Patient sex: M
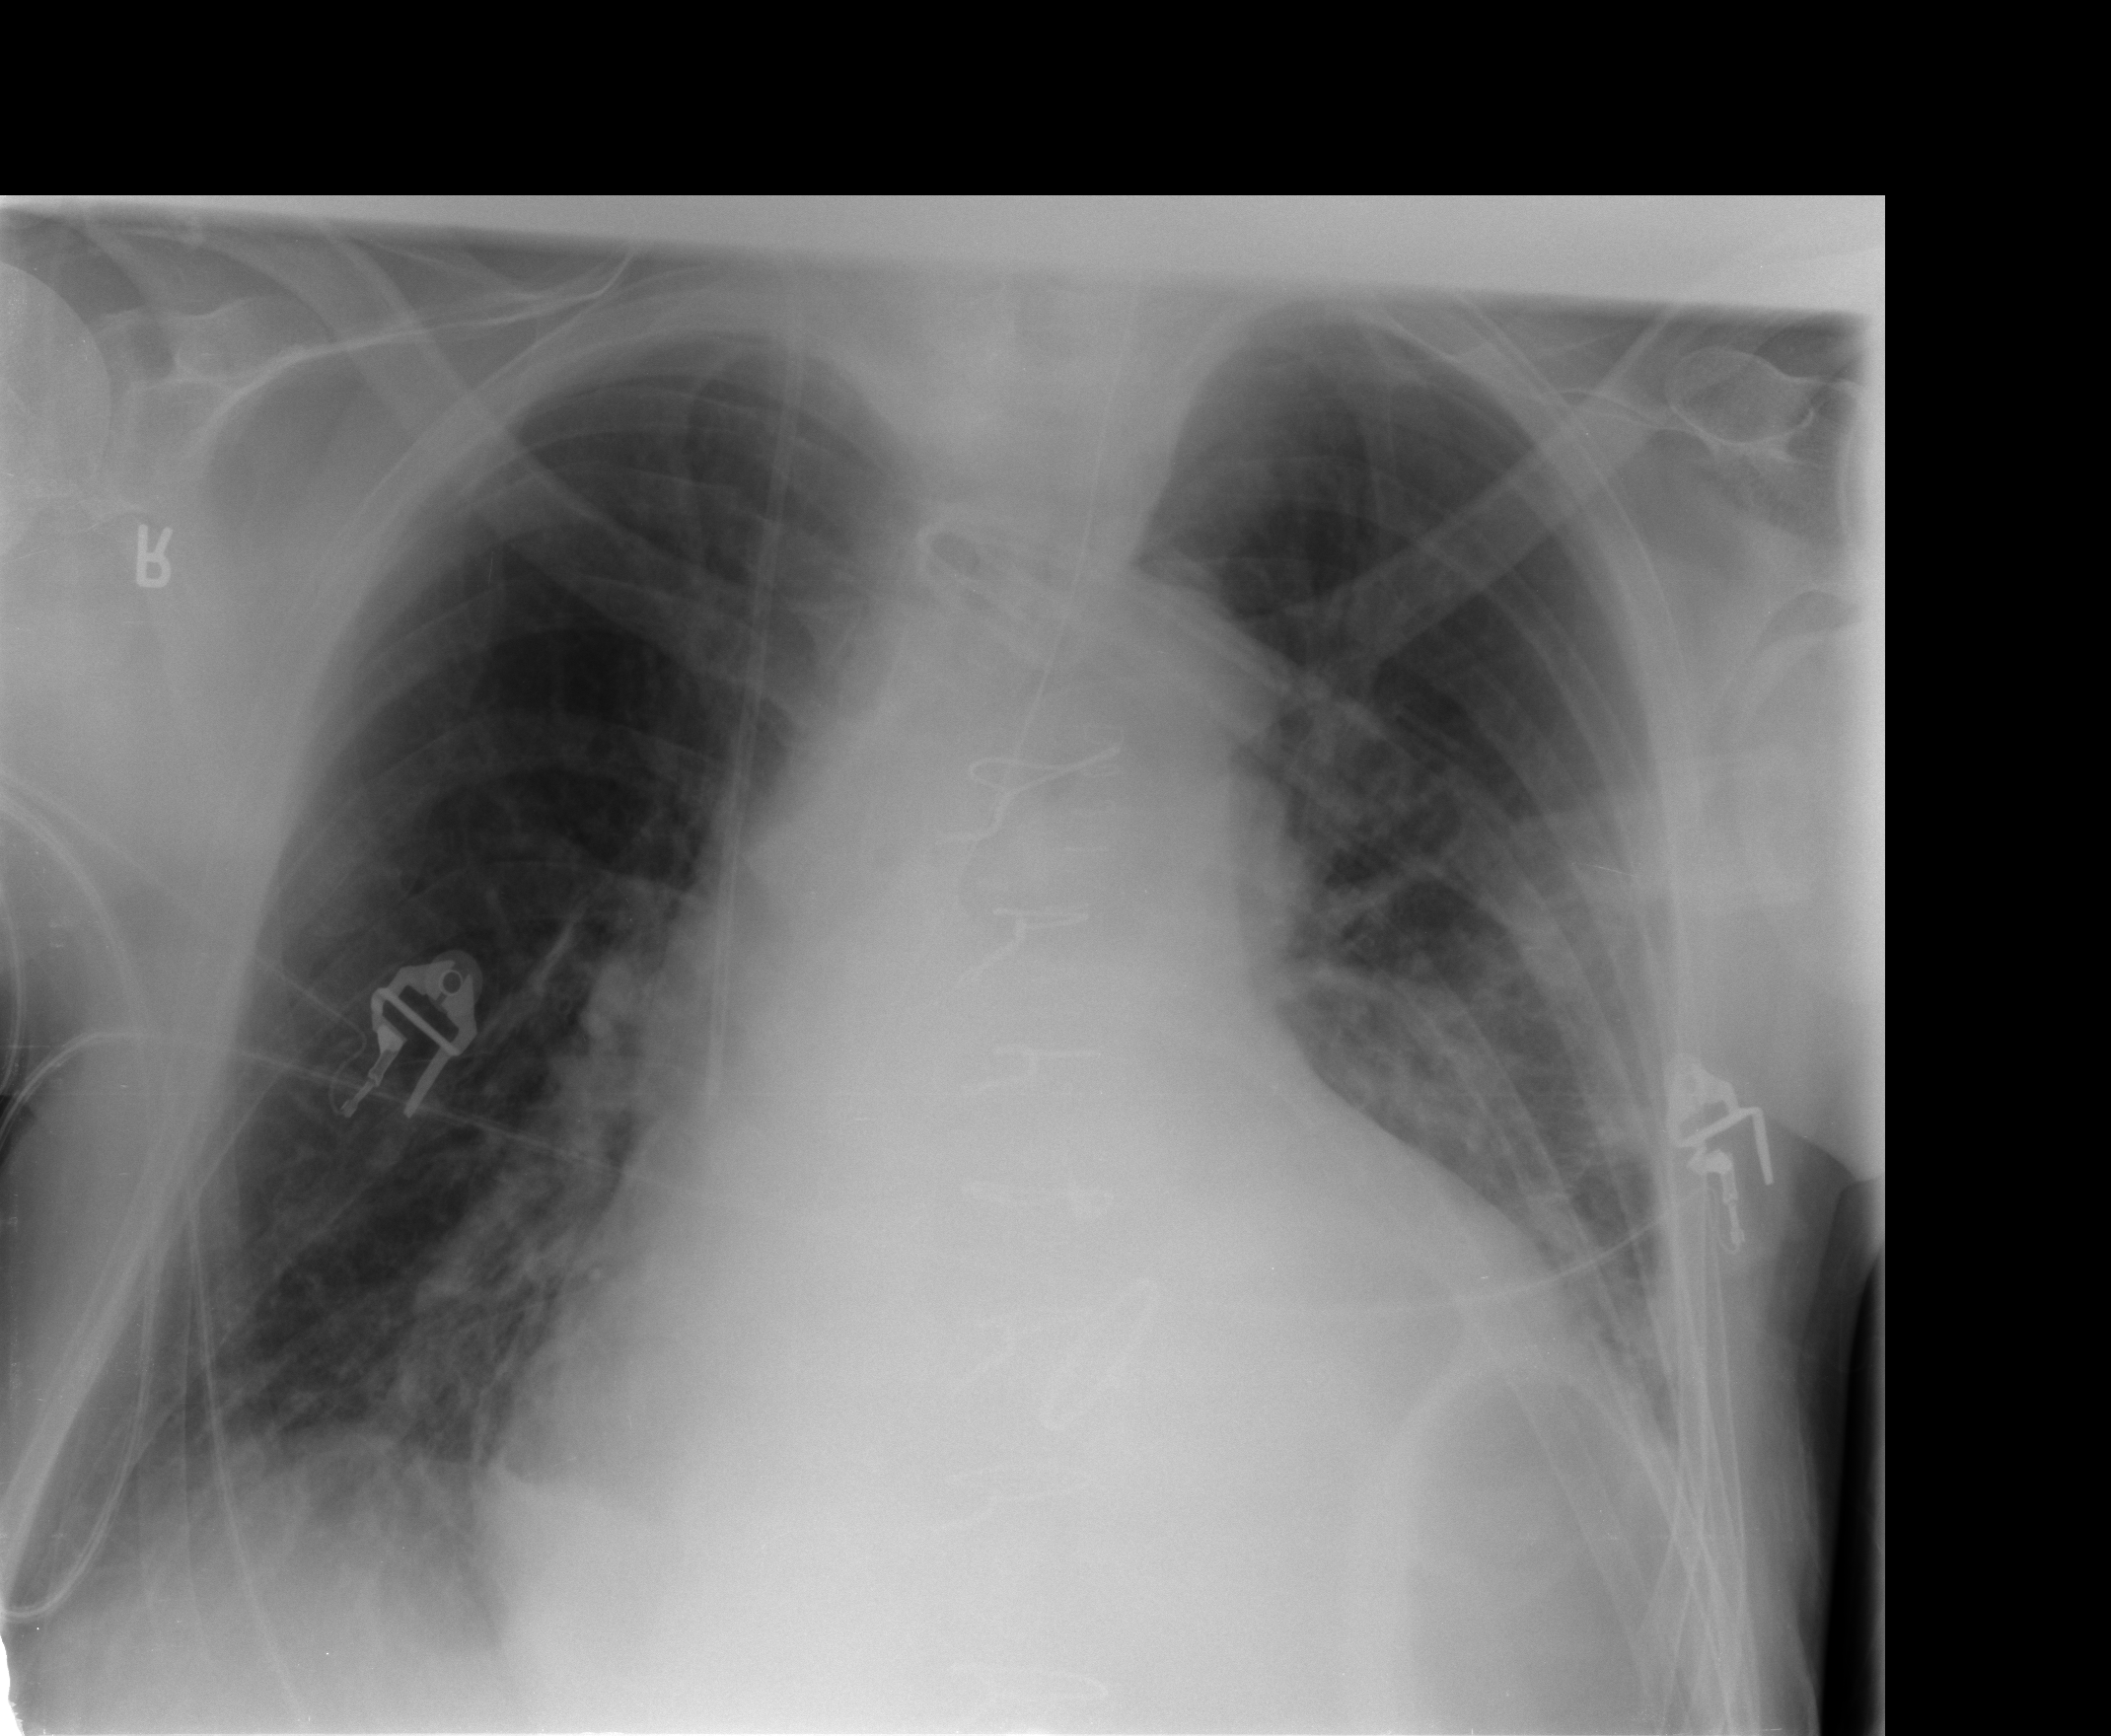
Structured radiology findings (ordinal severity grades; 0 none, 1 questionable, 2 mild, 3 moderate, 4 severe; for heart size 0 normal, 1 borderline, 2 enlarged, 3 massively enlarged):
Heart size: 3
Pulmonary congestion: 1
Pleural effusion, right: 1
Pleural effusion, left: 0
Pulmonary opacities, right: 0
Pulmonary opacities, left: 0
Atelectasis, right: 2
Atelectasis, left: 2